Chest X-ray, PA view. Patient: 24 years old, sex M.
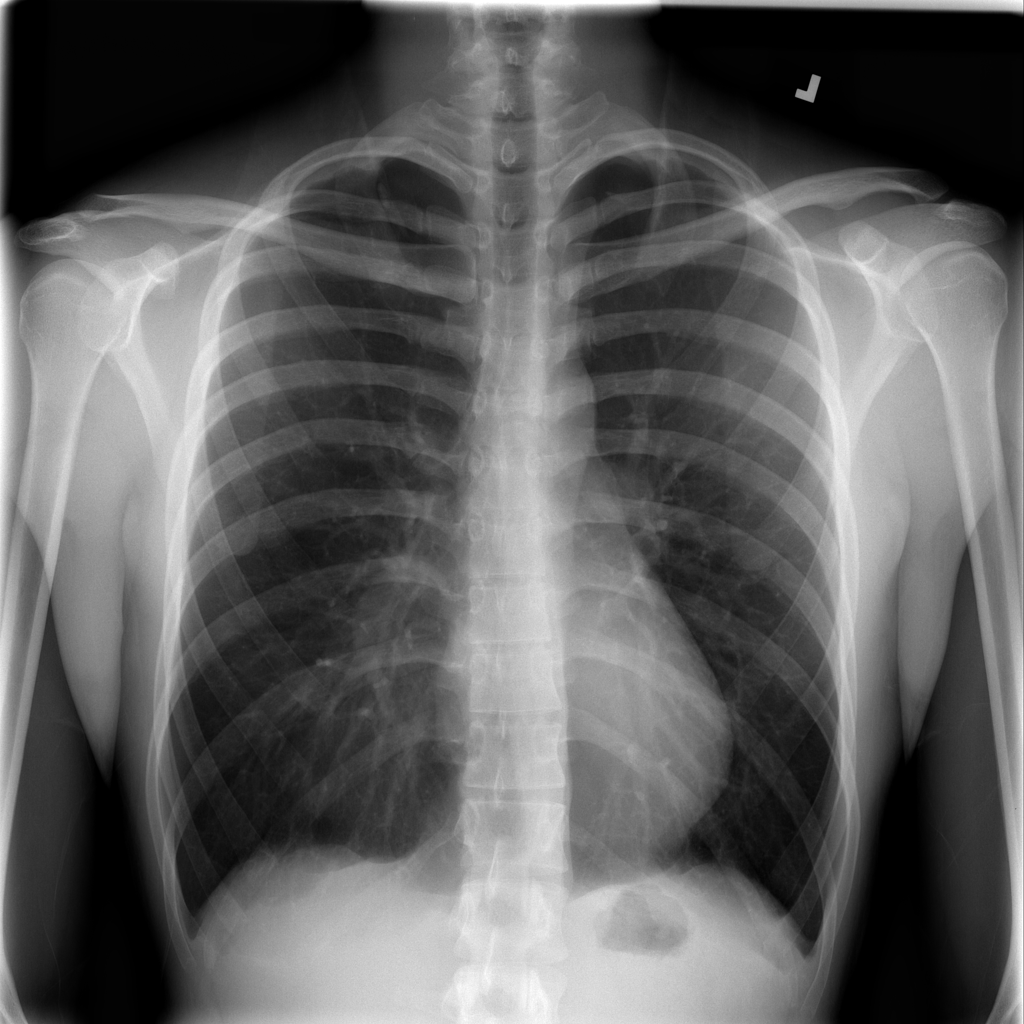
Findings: Atelectasis